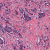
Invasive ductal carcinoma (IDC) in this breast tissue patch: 1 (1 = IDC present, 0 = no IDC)